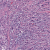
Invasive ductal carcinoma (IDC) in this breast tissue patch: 1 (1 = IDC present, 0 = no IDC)